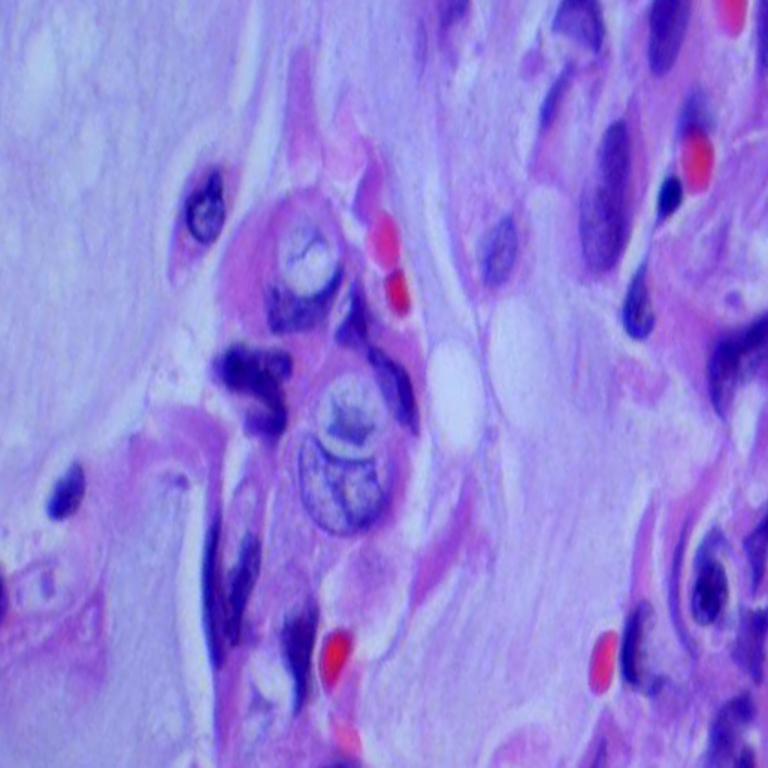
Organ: lung
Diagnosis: adenocarcinomas